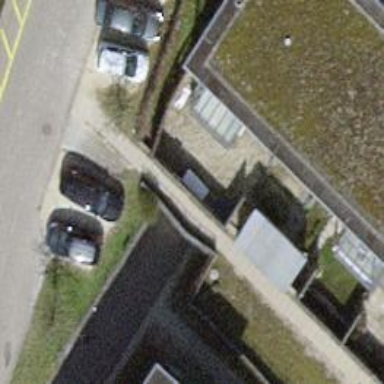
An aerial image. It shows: Parking entrance.